Question: I'm trying to build my apps. I've installed the provisioning profiles that my team has set up. I've installed my developer certificate and the WWDR certificate. But when I refresh my provisioning profile library it throws this error:

I have no idea what to do.
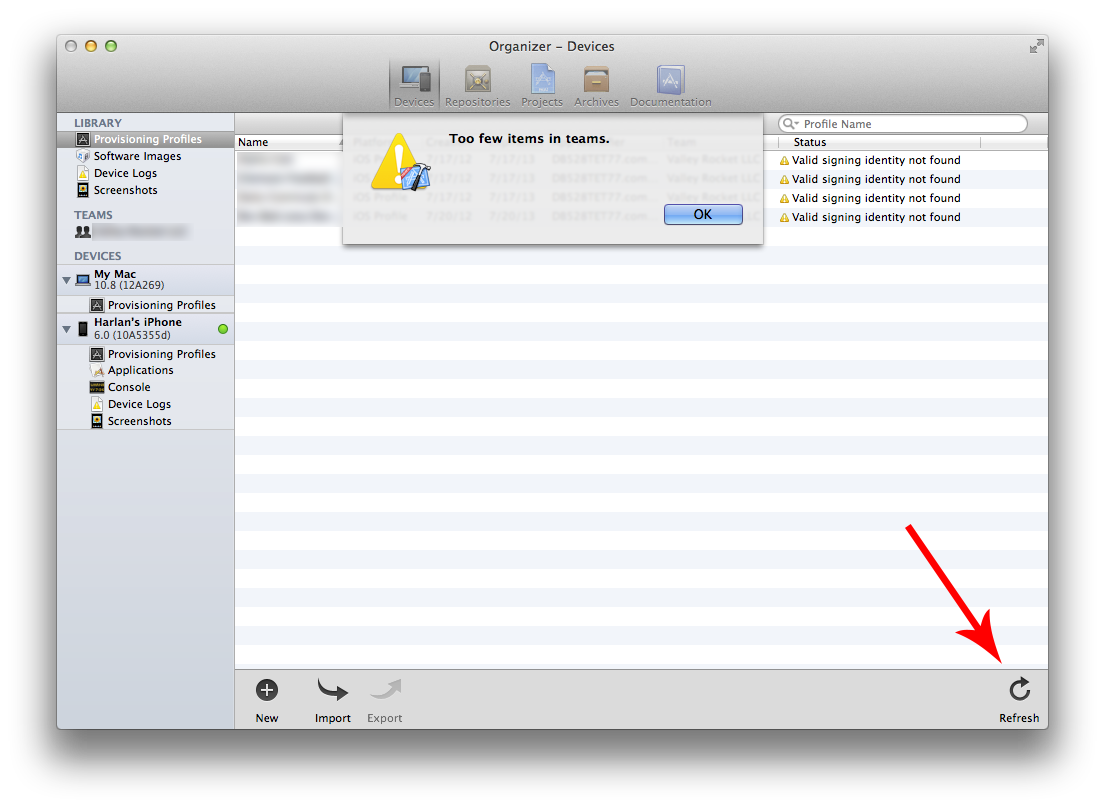
Answer: It seems like I had two accounts for apple like most people: 1) email address account and 2) just apple user ID login.
When you sign up for an iOS developer account, only one account gets approved as an iOS developer. It doesn't matter if those two accounts are merged and linked inside apple profile, only one gets approved. You can check this by logging into both accounts separately to their developer website. One account will say you are a member and another will say pay up the fee to become iOS developer.
The problem is that your keychain already stored one of apple id credentials from the past... and you probably signed up for apple iOS developer program using the other apple login. Xcode automatically gets keychain's previously stored credential for 'Teams' section and since that account from keychain was not activated for the iOS developer account, it's complaining that no one is a valid developer in 'Teams'.
To solve this,
1. delete any, all apple related stuff from your keychain login.
2. revoke all the problematic profiles, certs, etc from apple website.
3. just redo provisioning process only using iOS developer approved apple login.
4. From XCode Organizer's Teams section, click 'refresh' icon at the bottom and follow direction.